Aerial crown-view tile of a tropical tree (Barro Colorado Island, Panama), acquired 20250715:
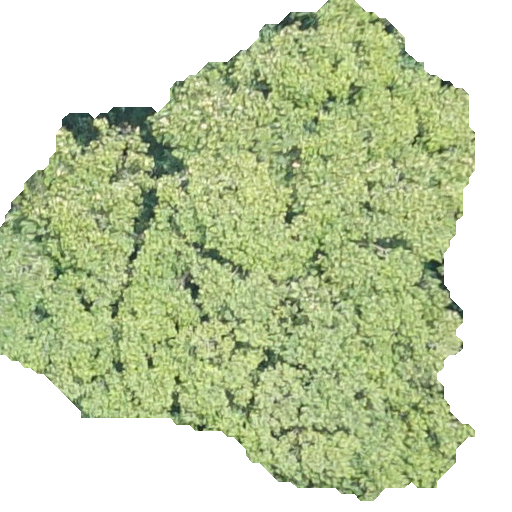
Species: Luehea seemannii
GBIF accepted scientific name: Luehea seemannii
Crown area: 250.381 m²